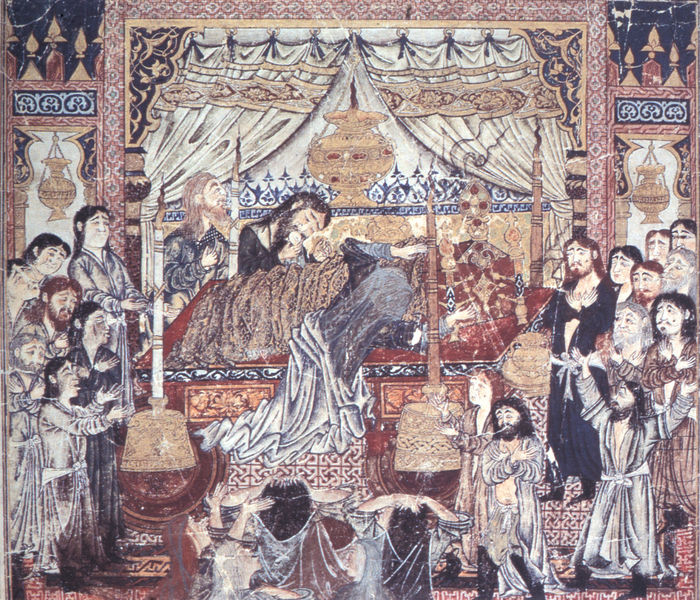
Titel: Shahnama, "Aufbewahrung Alexanders"
Standort: Washington (District of Columbia)
Institution: Freer Gallery of Art
Schlagwörter: blau, feuer, kopf, mann, weiß, frauen, menschen, ocker, braun, bunt, frau, grau, haar, lampe, lampen, männer, schwarz, tisch, zeichnung, gürtel, rot, schleier, tuch, muster, ornament, versammlung, bart, bärte, wand, architektur, falten, knoten, leiche, rahmen, stehen, tod, tot, trauer, hände, innenraum, vorhang, kirche, gold, interieur, decke, spitzen, vase, kuss, papier, klein, hof, rand, figuren, treppe, blue, church, column, court, crowd, curtain, curtains, gathering, hands, hat, king, könig, lamp, men, ornate, palace, people, priest, red, religious, robes, stairs, thron, white, women, black, dresses, funeral, hair, interior, lady, painting, robe, room, wall, woman, yellow, dekor, ornamente, verzierung, wandgemälde, wandmalerei, bed, bett, gown, japanese, pattern, rug, tapestry, kerzen, leuchter, brown, stufe, gefäß, flamme, orient, orientalisch, flammen, weinen, mäntel, volk, herrscher, mosaik, beten, china, bettpfosten, arabisch, hand, öllampe, sad, christus, grab, jesus, sterben, krankheit, leid, man, flehen, mittelalter, schlafgemach, knieen, weihrauch, head, death, baldachin, drapes, prince, opfer, fresko, light, anbeten, drawing, heilig, jubel, gefäße, anbetung, beweinung, trauern, color, fabric, mother, illustration, sketch, beard, islam, fresco, ikone, neigen, bitten, dead, tragic, klagen, osten, himmelbett, children, door, drape, urn, lamps, royal, ancient, arms, cloak, family, zeremoniell, doors, ink, art, medieval, eye, cloth, sterbebett, wandmosaik, book, candle, deathbed, mourning, oden, long, poeple, byzanz, naher osten, chinese, sleep, asian, paint, persian, lampion, eating, klage, indisch, byzantinistik, mongolei, islamic, horror vacui, candelabre, candles, coucher, edinburgh, feuertopf, isa, jami at tawarikh, miniature, oriet, personenf, rashid ad din, reveil, roi soleil, speerspitzen, stammesfürst, totentrauer, zwere, flames, christian, kindbett, mary, carving, ornamental, tan, eastern, indian, oriental, textile, lord, candelaber, lovers, body, ritual, mosaic, mural, praying, illumination, russian, canopy, faded, flame, monster, ceremony, mustache, moustache, babies, manuscript, heilog, singing, dying, queen, mourn, servants, corpse, lying down, kneel, incense, wall painting, crying, sadness, beards, busy, umhang, post, sick, sickness, detailed, birth, coffin, mourners, grieve, chamber, lamentation, bettliegen, juvelen, grief, praise, epic, christlich, bedding, arabia, adoration, crowed, torches, rustic, medievel, nosaic, lament, depressed, vietnamese, korean, midevil, east, samurai, grieving, blankets, jeses, greiving, kutte, tapete, illness, inisch, onlookers, bizantisnisch, childbirth, interlace, crestins, wheeping, relatives, moustaches, bedchamber, challice, many jesus, too many jesus, draperies, bedpost, well wishers, flmes, chlice, gathered, bitch, wakka wakka, bedfresco, pleople, mournung